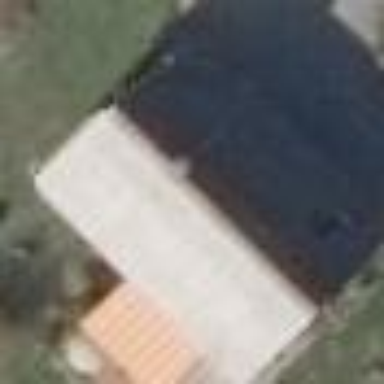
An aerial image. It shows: Simple house.